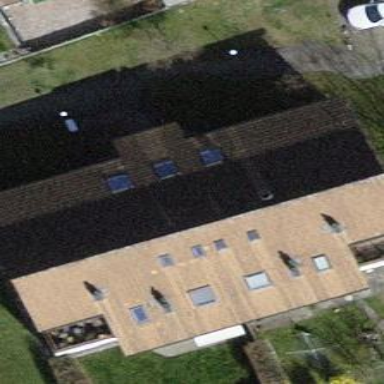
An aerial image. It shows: Building with tile roof.